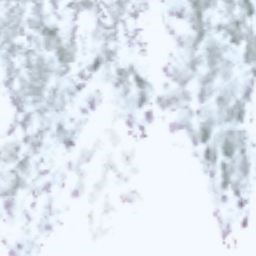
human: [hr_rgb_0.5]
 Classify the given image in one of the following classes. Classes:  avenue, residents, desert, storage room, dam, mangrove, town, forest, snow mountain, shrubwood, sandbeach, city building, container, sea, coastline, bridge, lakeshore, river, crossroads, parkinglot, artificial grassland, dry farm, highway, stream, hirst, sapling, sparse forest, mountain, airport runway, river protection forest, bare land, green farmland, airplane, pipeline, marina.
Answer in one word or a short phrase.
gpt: snow mountain